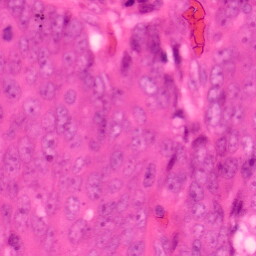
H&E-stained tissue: Colon